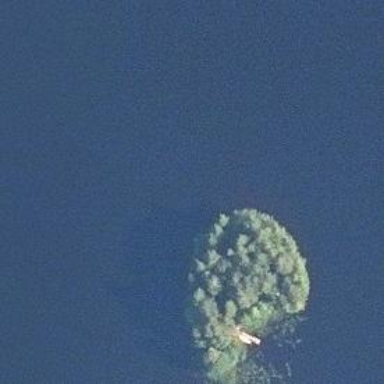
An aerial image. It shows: Image showing island.